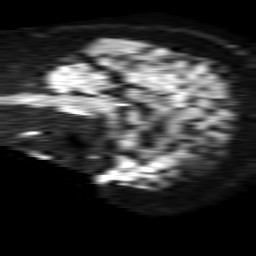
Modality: TRACE
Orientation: sagittal
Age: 54
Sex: male
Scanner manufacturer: philips
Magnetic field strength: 1.5 T
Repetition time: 4.6 s
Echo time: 0.09059 s